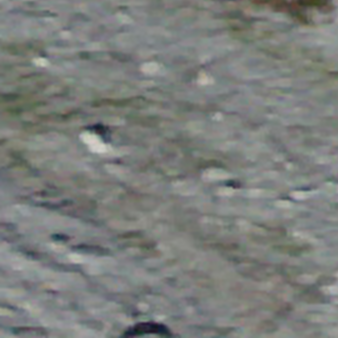
Label: other